Question: The table I have is like this:
<URL>
| X| Y-> | Y = 0 | Y = 1 | Y = 2 | Y = 3 |
| ------ | ----- | ----- | ----- | ----- |
| X = 3 | PXY = 4/54 | PXY = 3/54 | PXY = 2/54 | PXY = 1/54 |
| X = 5 | PXY = 6/54 | PXY = 5/54 | PXY = 4/54 | PXY = 3/54 |
| X = 7 | PXY = 8/54 | PXY = 7/54 | PXY = 6/54 | PXY = 5/54 |
P is given by (x - y + 1)/54
How should I go about graphing this on MATLAB? I wish to draw a 3d histogram, something like this:
.
Most of my attempts have ended in errors usually because the X and Y vectors are not the same length.
If there's ways to do this Python as well, then please let me know, that works too.
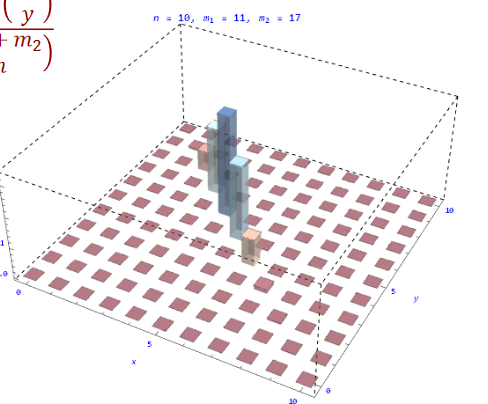
Answer: In Matlab, you can use 'histogram2' specifying the edges of the bins in the x and y direction and the bin count.
'''
% Your data
x = [3; 5; 7];
y = [0, 1, 2, 3];
p = (x - y + 1)/54;
% since x is a column vector and y a row vector, as of Matlab R2016b this results in a length(x)*length(y) matrix, equivalent to:
% p = zeros(length(x), length(y));
% for ix = 1:length(x)
% for iy = 1:length(y)
% p(ix, iy) = (x(ix) - y(iy) + 1)/54;
% end
% end
% Plot the histogram
histogram2('XBinEdges', [x; 9], ...
'YBinEdges', [y, 4], ...
'BinCounts', p);
xlabel('X')
ylabel('Y')
zlabel('P_{xy}')
'''
Since you need 3 bins for x (4 bins for y), you need to provide 4 edges (5 edges for y), hence the additional points in the 'histogram2' call.
EDIT: on second thought, you probably want the bins centered on the x and y points that you provide, so perhaps you might want to use 'xEdges = [x - 1; x(end) + 1]' and 'yEdges = [y - 0.5, y(end) + 0.5]' as bin edges instead.